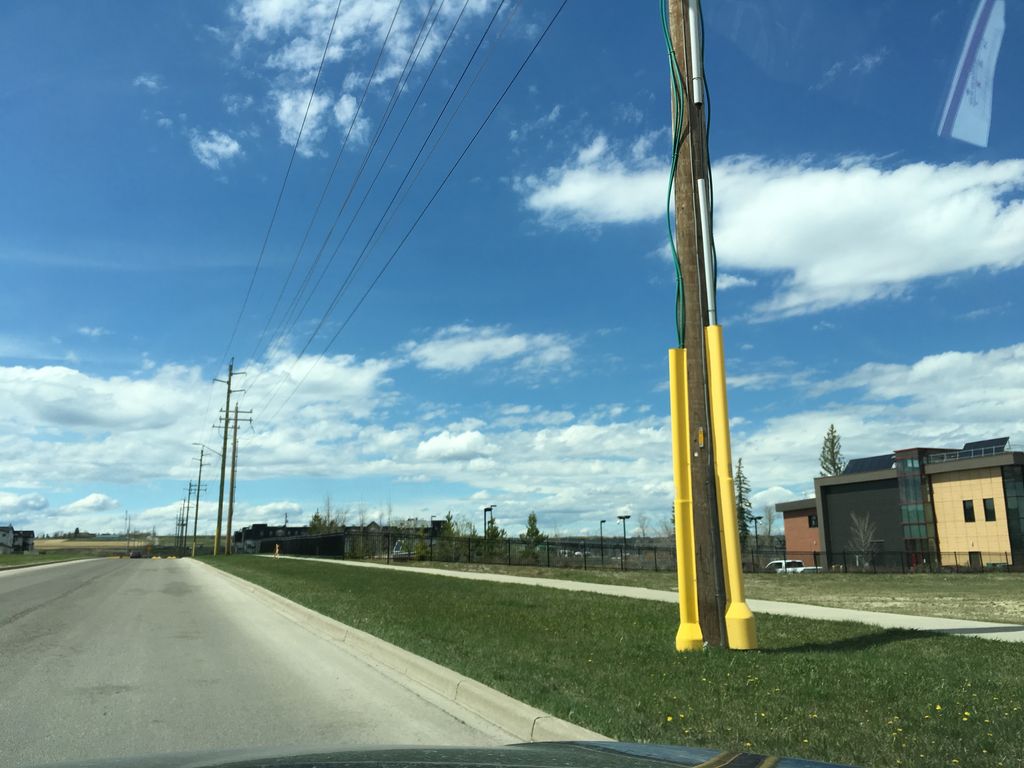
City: calgary